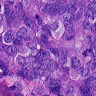
Metastatic tissue present: yes